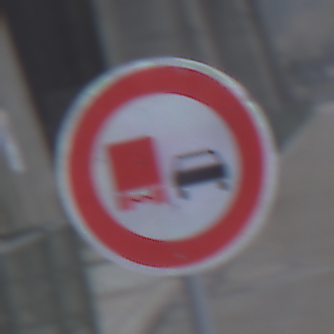
Verkehrszeichen: UeberholverbotKraftfahrzeuge
Umgebung: Outdoor, Suburban
Tageszeit: MorningAfternoon
Wetter: Overcast
Licht: Natural
Jahreszeit: NotSpecified
Kontrast: LowContrast